Interaction volume radius: 10 \u00c5
Interaction volume height: 15 \u00c5
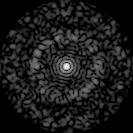
Disorder parameter: 0.8074